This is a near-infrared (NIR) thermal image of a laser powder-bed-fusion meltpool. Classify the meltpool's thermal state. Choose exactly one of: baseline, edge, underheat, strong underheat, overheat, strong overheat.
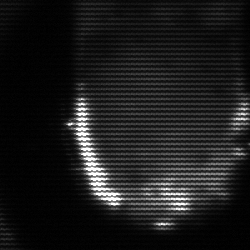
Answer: baseline